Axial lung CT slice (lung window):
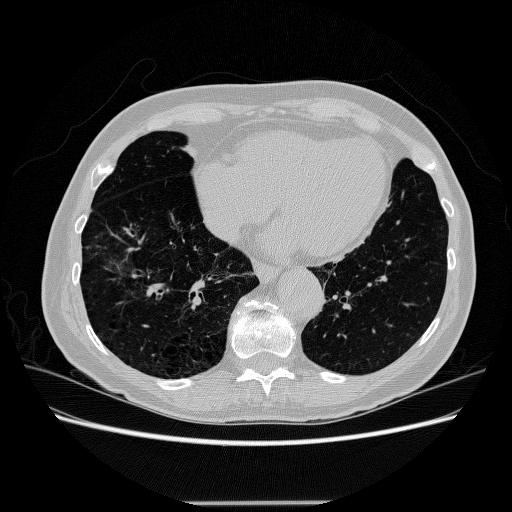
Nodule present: no